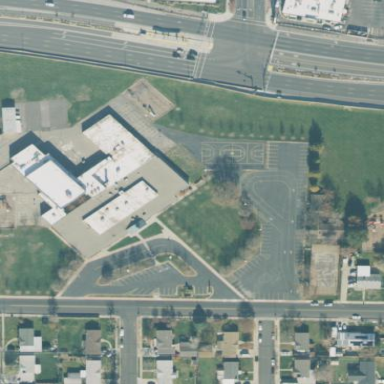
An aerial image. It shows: School building.